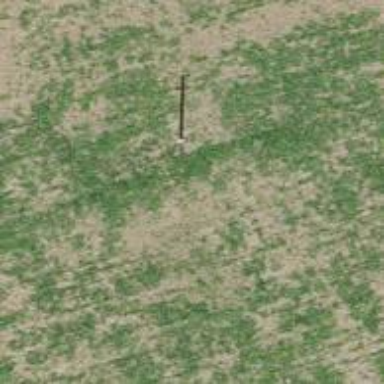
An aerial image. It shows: Power pole.